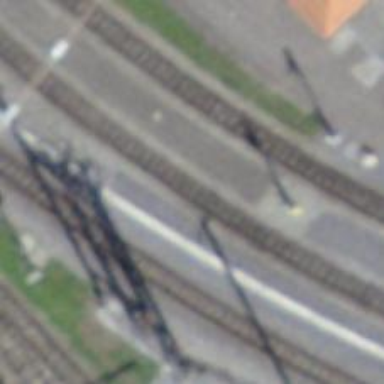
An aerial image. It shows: Narrow gauge railway siding with one track. The railway line is electrified with contact line.